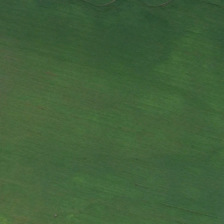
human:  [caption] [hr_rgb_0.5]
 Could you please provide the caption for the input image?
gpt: it is a piece of green meadow .

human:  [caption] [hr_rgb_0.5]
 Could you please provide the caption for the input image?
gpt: this is a big farmland .

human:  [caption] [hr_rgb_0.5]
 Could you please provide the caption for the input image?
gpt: the ground is green .

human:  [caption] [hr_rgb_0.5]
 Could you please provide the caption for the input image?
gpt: it is a piece of green meadow .

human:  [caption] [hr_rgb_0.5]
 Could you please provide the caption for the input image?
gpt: this is a big farmland .